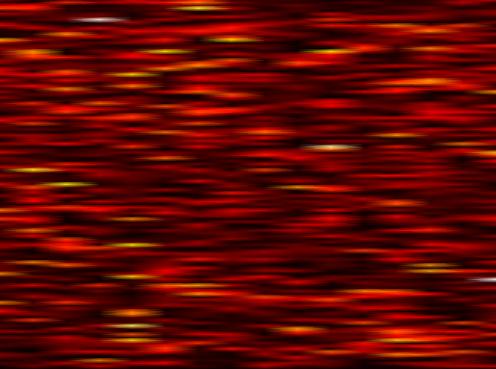
Label: UFMC